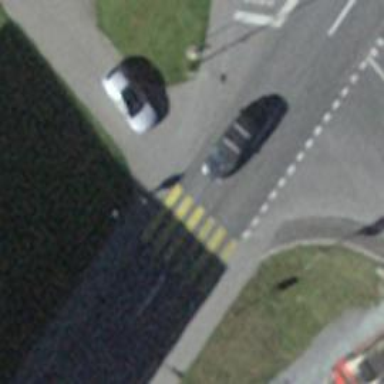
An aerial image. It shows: Zebra crossing on the road.